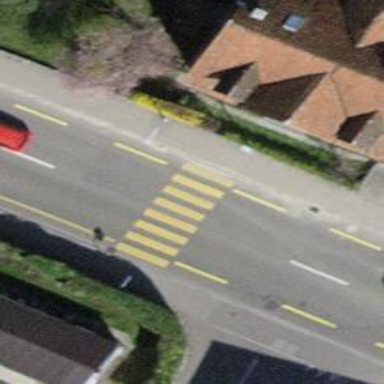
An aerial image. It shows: Uncontrolled zebra crossing on the road.